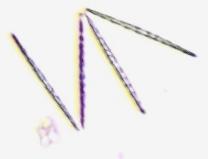
Label: Thalassionema